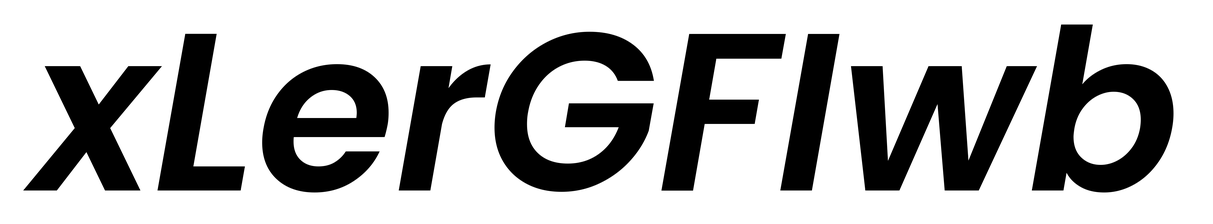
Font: Poppins-SemiBoldItalic